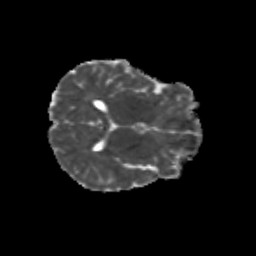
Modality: MD
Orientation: axial
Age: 10
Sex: male
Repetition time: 9.512 s
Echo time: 0.089 s